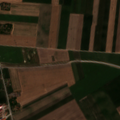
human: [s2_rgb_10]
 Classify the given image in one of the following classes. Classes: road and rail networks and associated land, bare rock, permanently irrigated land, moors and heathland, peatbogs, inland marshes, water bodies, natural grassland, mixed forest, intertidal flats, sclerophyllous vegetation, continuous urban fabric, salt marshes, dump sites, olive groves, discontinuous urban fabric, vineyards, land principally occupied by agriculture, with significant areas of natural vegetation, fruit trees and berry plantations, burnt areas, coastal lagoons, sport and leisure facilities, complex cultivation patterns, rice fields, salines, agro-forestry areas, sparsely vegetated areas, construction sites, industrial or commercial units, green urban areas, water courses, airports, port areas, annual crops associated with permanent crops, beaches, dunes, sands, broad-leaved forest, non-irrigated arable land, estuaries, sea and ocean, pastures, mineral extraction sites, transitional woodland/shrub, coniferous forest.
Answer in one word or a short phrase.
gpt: non-irrigated arable land, complex cultivation patterns